Question: How to find all paths between two graph nodes like in the image below? I tried the Breadth-first search (BFS) algorithm, but although it can find all the points it can not find all the paths starting from (S)tart to (E)nd. I also tried the Depth-first search (DFS), which comes a lot closer. However when applying that tactic, because there is a closed list it will only find one path, probably the red line and since purple and green are crossing the closed list at that area those paths will be ignored.
I like to know how I can get all the paths from (S)tart to (E)nd. In the case below:
1. D1, C1, B1, B2, A2, A1 (RED LINE PATH)
2. D1, C1, C2, B2, A2, A1 (PURPLE LINE PATH)
3. D1, D2, C2, B2, A2, A1 (GREEN LINE PATH)
4. D1, D2, C2, C1, B1, B2, A2, A1 (YELLOW LINE PATH)

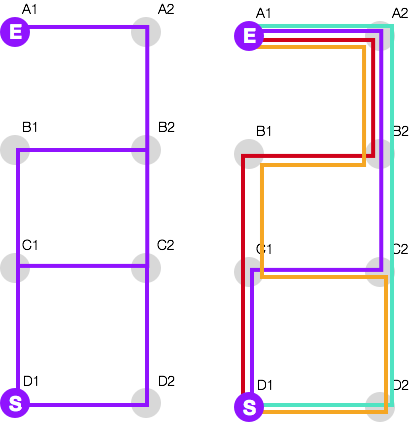
Answer: <URL> works great:
'''
def find_all_paths(graph, start, end, path=[]):
path = path + [start]
if start == end:
return [path]
if start not in graph:
return []
paths = []
for node in graph[start]:
if node not in path:
newpaths = find_all_paths(graph, node, end, path)
for newpath in newpaths:
paths.append(newpath)
return paths
def min_path(graph, start, end):
paths=find_all_paths(graph,start,end)
mt=10**99
mpath=[]
print ' All paths:',paths
for path in paths:
t=sum(graph[i][j] for i,j in zip(path,path[1::]))
print ' evaluating:',path, t
if t<mt:
mt=t
mpath=path
e1=' '.join('{}->{}:{}'.format(i,j,graph[i][j]) for i,j in zip(mpath,mpath[1::]))
e2=str(sum(graph[i][j] for i,j in zip(mpath,mpath[1::])))
print 'Best path: '+e1+' Total: '+e2+'
'
if __name__ == "__main__":
graph = {'D1': {'D2':1, 'C1':1},
'D2': {'C2':1, 'D1':1},
'C1': {'C2':1, 'B1':1, 'D1':1},
'C2': {'D2':1, 'C1':1, 'B2':1},
'B1': {'C1':1, 'B2':1},
'B2': {'B1':1, 'A2':1, 'C2':1},
'A2': {'B2':1, 'A1':1},
'A1': {'A2':1}}
min_path(graph,'D1','A1')
'''
Prints:
'''
All paths: [['D1', 'C1', 'C2', 'B2', 'A2', 'A1'], ['D1', 'C1', 'B1', 'B2', 'A2', 'A1'], ['D1', 'D2', 'C2', 'C1', 'B1', 'B2', 'A2', 'A1'], ['D1', 'D2', 'C2', 'B2', 'A2', 'A1']]
evaluating: ['D1', 'C1', 'C2', 'B2', 'A2', 'A1'] 5
evaluating: ['D1', 'C1', 'B1', 'B2', 'A2', 'A1'] 5
evaluating: ['D1', 'D2', 'C2', 'C1', 'B1', 'B2', 'A2', 'A1'] 7
evaluating: ['D1', 'D2', 'C2', 'B2', 'A2', 'A1'] 5
Best path: D1->C1:1 C1->C2:1 C2->B2:1 B2->A2:1 A2->A1:1 Total: 5
'''
If you change the number in the dict (in this case, all '1' for same cost) that will change the 'cost' of using that segment of the path. There is <URL>.